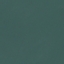
Label: SeaLake